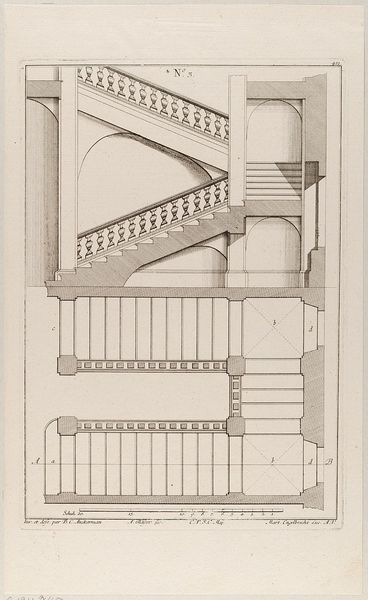
Titel: Treppen
Künstler: Martin Engelbrecht
Standort: Hamburg
Institution: Museum für Kunst und Gewerbe Hamburg
Schlagwörter: grau, schwarz, skizze, säule, säulen, weiss, zeichnung, architektur, barock, schrift, papier, bogen, grafik, graphik, treppe, treppen, zahlen, geländer, stufen, fotografie, photographie, bögen, balustrade, druckgraphik, schwarz weiss, druckgrafik, radierung, entwurf, treppenhaus, plan, grundriss, aufriss, maßstab, bauzeichnung, baluster, handlauf, gerippt, reproduktionen, barockzeit, barockzeitalter, druckerzeugnisse, architekturdarstellungen, gebäudes, ornamentstich, vorlageblätter, treppenform, doppelarm